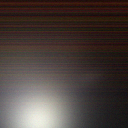
Screen state: off